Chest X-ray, AP view. Patient: 44 years old, sex F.
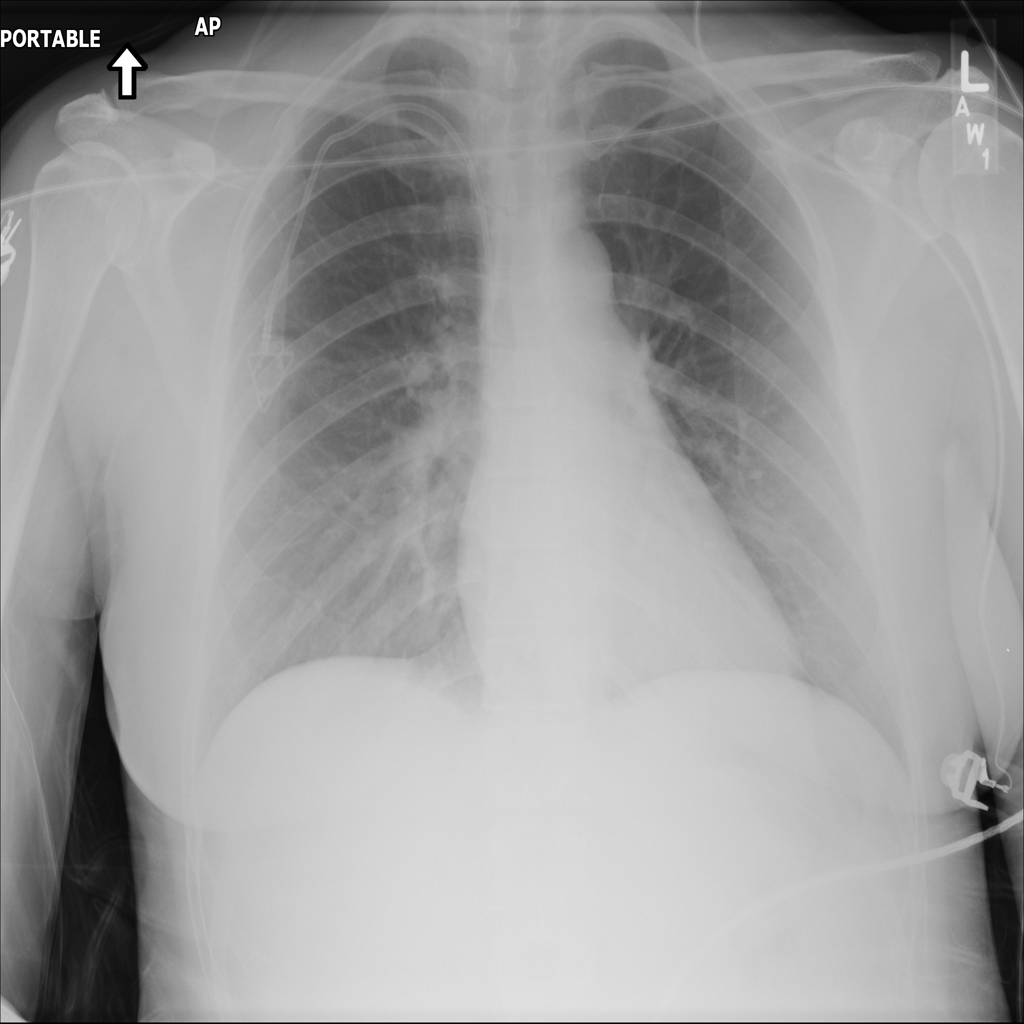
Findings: No Finding